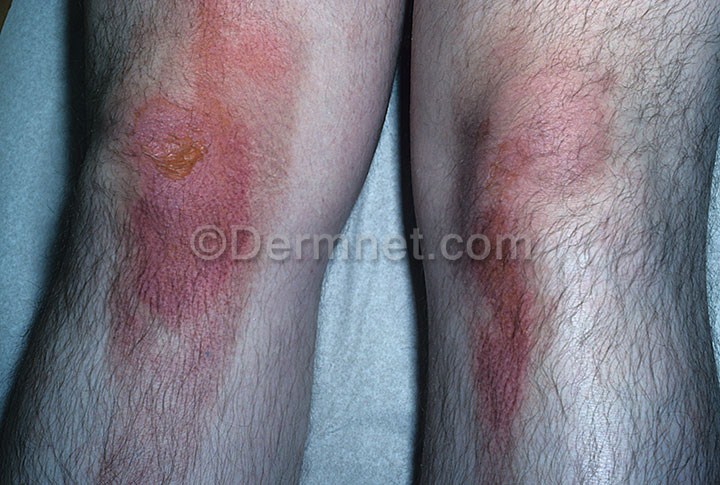
Disease: Light Diseases and Disorders of Pigmentation